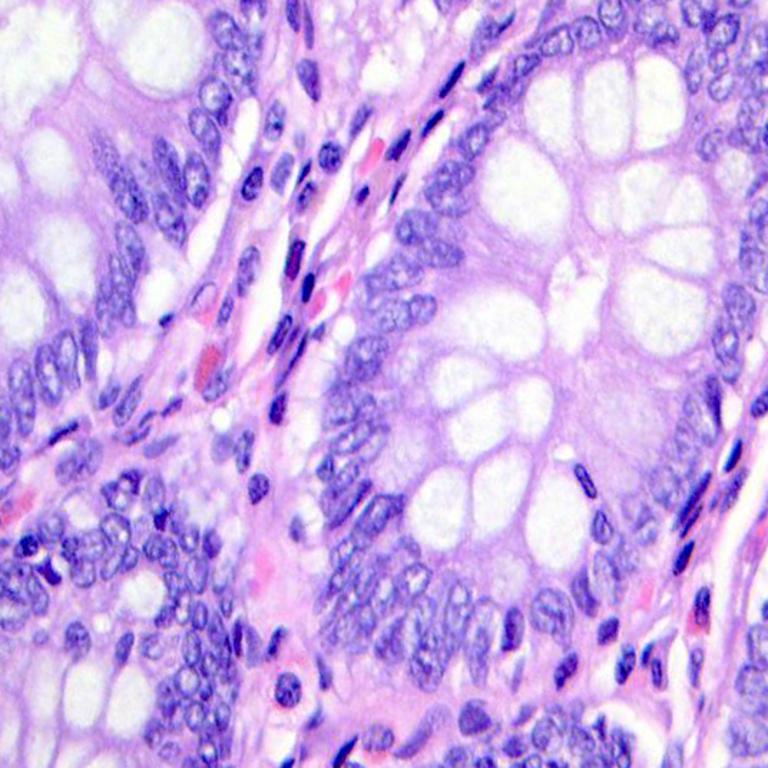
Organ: colon
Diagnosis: benign